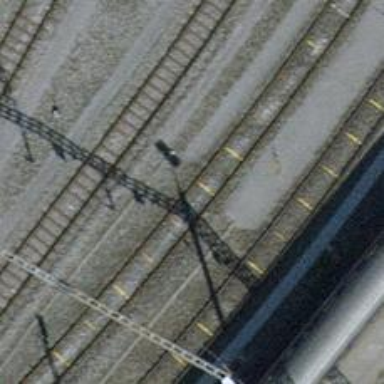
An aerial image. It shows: Rail yard with electrified contact lines for the railway.